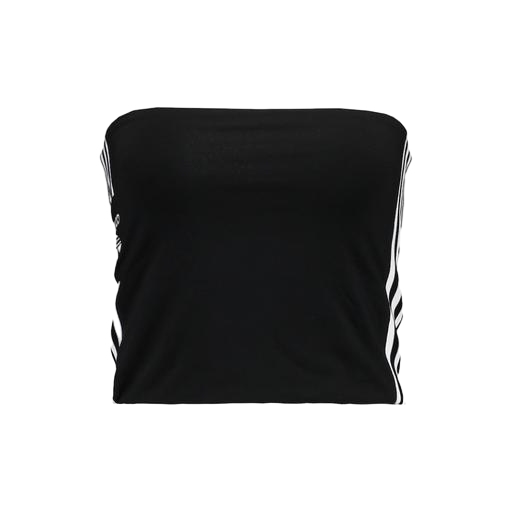
black tube top, black crop top, black x crop top, white background